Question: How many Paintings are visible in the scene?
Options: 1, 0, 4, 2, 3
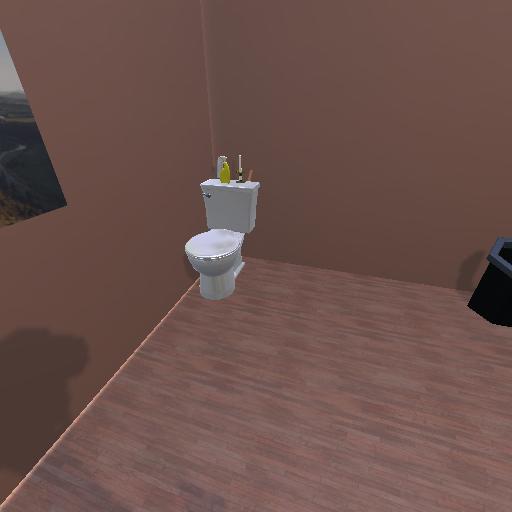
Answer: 1